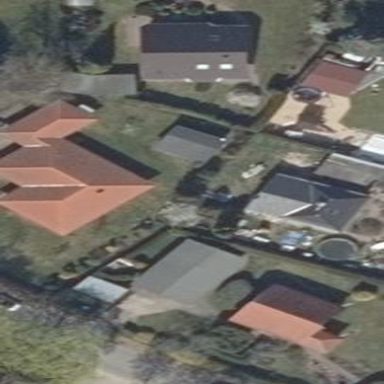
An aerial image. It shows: Detached building with hipped roof.